Question: i'm trying to remove from my form the generic FOSUserBundle message.
That is the result when i've an error :

i want to remove the message in the red square.
And as you can see i succeeded to ad my own error message.
I checked a ton of other forum without success.
Here is my code :
- app/MDBUserBundle/views/Registration/register_content.html ( i overrided the register form)'''
{% trans_default_domain 'FOSUserBundle' %}
'''
'''
<div class="form-group">
<label for={{ form.username.vars.id }}>Pseudo</label>
{{ form_widget(form.username,{'attr': {'class': 'form-control' , 'placeholder':'Entrez votre pseudo'}}) }}
{{ form_errors(form.username) }}
</div>
<div class="form-group">
<label for={{ form.email.vars.id }}>Adresse e-mail</label>
{{ form_widget(form.email , {'attr': {'class': 'form-control' , 'placeholder':'Entrez votre adresse mail'}}) }}
{{ form_errors(form.email) }}
</div>
<div class="form-group">
<label for={{ form.plainPassword.first.vars.id }}>Mot de passe</label>
{{ form_widget(form.plainPassword.first,{'attr': {'class': 'form-control' , 'placeholder':'Entrez votre mot de passe'}}) }}
{{ form_errors(form.plainPassword.first) }}
</div>
<div class="form-group">
<label for={{ form.plainPassword.second.vars.id }}>Confirmation du mot de passe</label>
{{ form_widget(form.plainPassword.second,{'attr': {'class': 'form-control' , 'placeholder':'Confirmez votre mot de passe'}}) }}
</div>
{{ form_rest(form) }}
<div>
<input type="submit" class="btn btn-default" value="Enregistrer" />
</div>
</form>
</div>
'''
- in MDB/USerBundle/Type/RegistrationFormType.php'''
<?php
namespace MDB\UserBundle\Form\Type;
use Symfony\Component\Form\AbstractType;
use Symfony\Component\Form\FormBuilderInterface;
class RegistrationFormType extends AbstractType {
public function buildForm(FormBuilderInterface $builder, array $options) {
parent::buildForm($builder, $options);
// Ajoutez vos champs ici, revoila notre champ *location* :
}
public function getParent() {
return 'fos_user_registration';
}
public function getName() {
return 'mdb_user_registration';
}
}
?>
'''
- in MDB/UserBundle/Validator/Constraints
ContainsUser.php
'''
namespace MDB\UserBundle\Validator\Constraints;
use Symfony\Component\Validator\Constraint;
/**
* @Annotation
*/
class ContainsUser extends Constraint {
public $message = 'L\'utilisateur "%string%" exist deja.';
public function validatedBy() {
return 'contains_user';
}
public function getTargets() {
return array(self::CLASS_CONSTRAINT, self::PROPERTY_CONSTRAINT);
}
}
'''
ContainsUserValidator.php
'''
<?php
namespace MDB\UserBundle\Validator\Constraints;
use Symfony\Component\Validator\Constraint;
use Symfony\Component\Validator\ConstraintValidator;
class ContainsUserValidator extends ConstraintValidator
{
protected $em;
public function __construct(\Doctrine\ORM\EntityManager $em)
{
$this->em = $em;
}
public function validate($value, Constraint $constraint)
{
$repository = $this->em->getRepository('MDBUserBundle:User');
$user = $repository->findOneByUsername($value);
if ($user) {
$this->context->addViolation(
$constraint->message,
array('%string%' => $value)
);
}}}
'''
-
MDBUserBundle.php
'''
<?php
namespace MDB\UserBundle;
use Symfony\Component\HttpKernel\Bundle\Bundle;
class MDBUserBundle extends Bundle {
public function getParent()
{
return 'FOSUserBundle';
}
}
'''
-
validation.xml
'''
<?xml version="1.0" ?>
<constraint-mapping xmlns="http://symfony.com/schema/dic/constraint-mapping"
xmlns:xsi="http://www.w3.org/2001/XMLSchema-instance"
xsi:schemaLocation="http://symfony.com/schema/dic/constraint-mapping
http://symfony.com/schema/dic/constraint-mapping/constraint-mapping-1.0.xsd">
<class name="FOS\UserBundle\Model\User">
<property name="username">
<constraint name="NotBlank">
<option name="message">fos_user.username.blank</option>
<option name="groups">
<value>Registration</value>
<value>Profile</value>
</option>
</constraint>
<constraint name="MDB\UserBundle\Validator\Constraints\ContainsUser">
<option name="groups">
<value>Registration</value>
<value>Profile</value>
</option>
</constraint>
<constraint name="Length">
<option name="min">4</option>
<option name="minMessage">fos_user.username.short</option>
<option name="max">20</option>
<option name="maxMessage">fos_user.username.long</option>
<option name="groups">
<value>Registration</value>
<value>Profile</value>
</option>
</constraint>
</property>
</class>
</constraint-mapping>
'''
services.yml
'''
services:
mdb_user.registration.form.type:
class: MDB\UserBundle\Form\Type\RegistrationFormType
tags:
- { name: form.type, alias: mdb_user_registration }
mdb.user.validator.contains_user:
class: MDB\UserBundle\Validator\Constraints\ContainsUserValidator
arguments: [ "@doctrine.orm.entity_manager" ]
tags:
- { name: validator.constraint_validator, alias: contains_user }
mdb_user.registration_complet:
class: MDB\UserBundle\EventListener\RegistrationConfirmListener
arguments: ["@router"]
tags:
- { name: kernel.event_subscriber }
'''
So if you have an idea to remove these messages it will be great :)
Thanks in advance
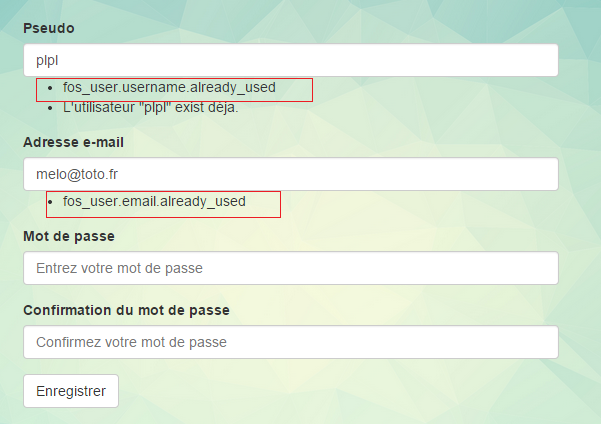
Answer: I think that your constraint is the same as original FOSUserBundle constraint for username. You probably have small experience with Symfony and don't know that it has <URL> disabled by default.
All bundles have their translation files in dot-notation ('fos_user.username.already_exist'). You can override existing translation file or add new with your locale. In that file you can set all your messages for all constraints.
If you want to disable some constraints you need to override default 'validation' file.